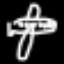
Label: airplane